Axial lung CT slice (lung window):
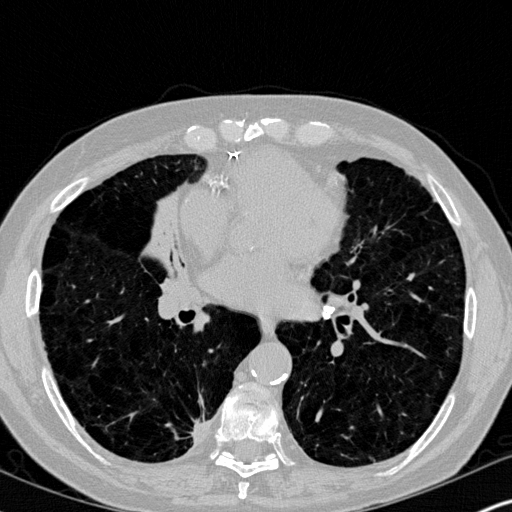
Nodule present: no